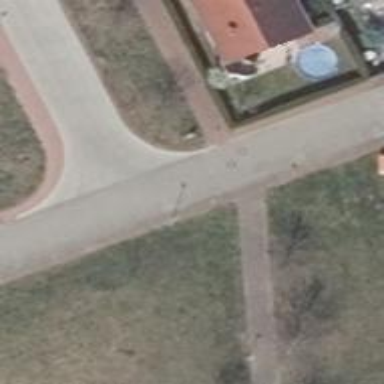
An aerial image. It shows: Residential road.